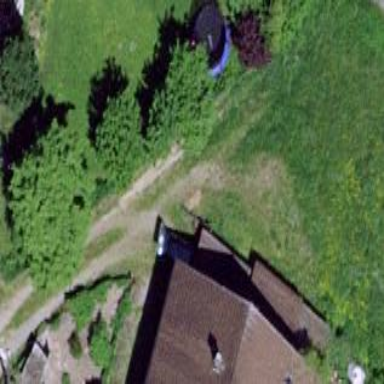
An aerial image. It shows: Shed.